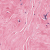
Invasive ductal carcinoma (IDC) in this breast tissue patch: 0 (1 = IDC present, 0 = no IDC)